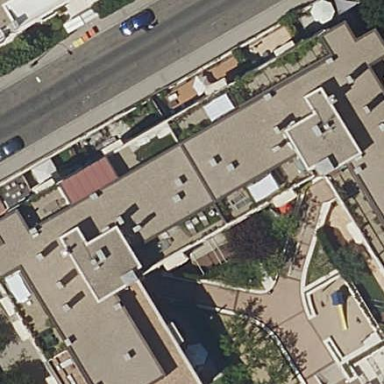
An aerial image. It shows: View of apartment building.